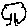
Label: tree